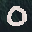
Label: 0